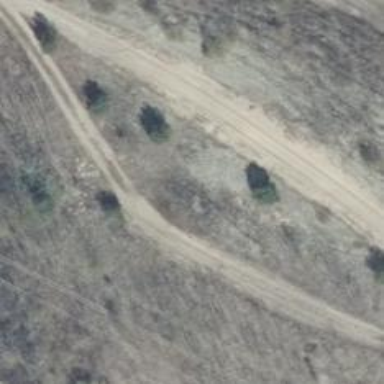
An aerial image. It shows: Sandy track road with grade5 tracktype.